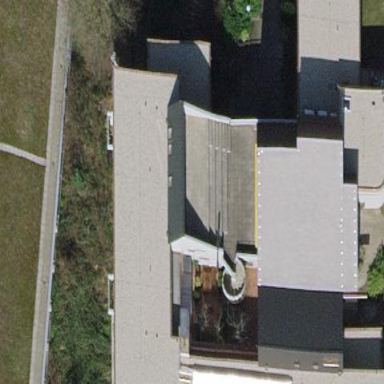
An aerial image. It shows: Industrial building with flat roof.